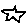
Label: star